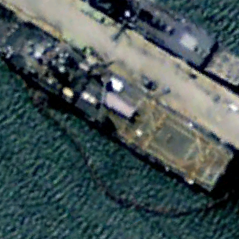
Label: combat